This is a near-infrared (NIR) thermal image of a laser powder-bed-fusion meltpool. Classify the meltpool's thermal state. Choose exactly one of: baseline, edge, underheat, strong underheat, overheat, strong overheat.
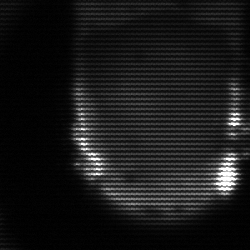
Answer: baseline